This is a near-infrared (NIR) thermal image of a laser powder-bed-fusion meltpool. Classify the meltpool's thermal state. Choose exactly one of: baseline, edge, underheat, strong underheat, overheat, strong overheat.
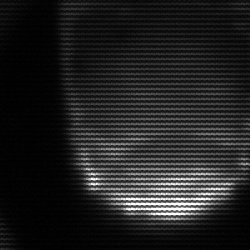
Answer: edge